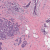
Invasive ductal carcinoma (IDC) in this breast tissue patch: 1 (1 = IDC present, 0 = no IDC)